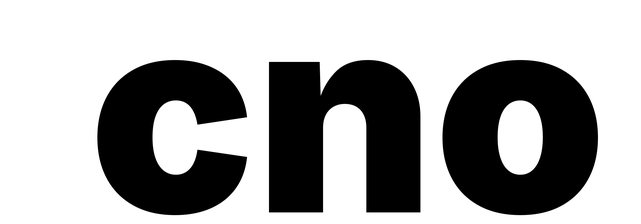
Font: Inter_Black